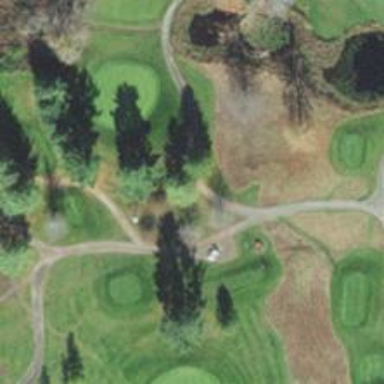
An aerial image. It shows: Golf cartpath that is also road path.